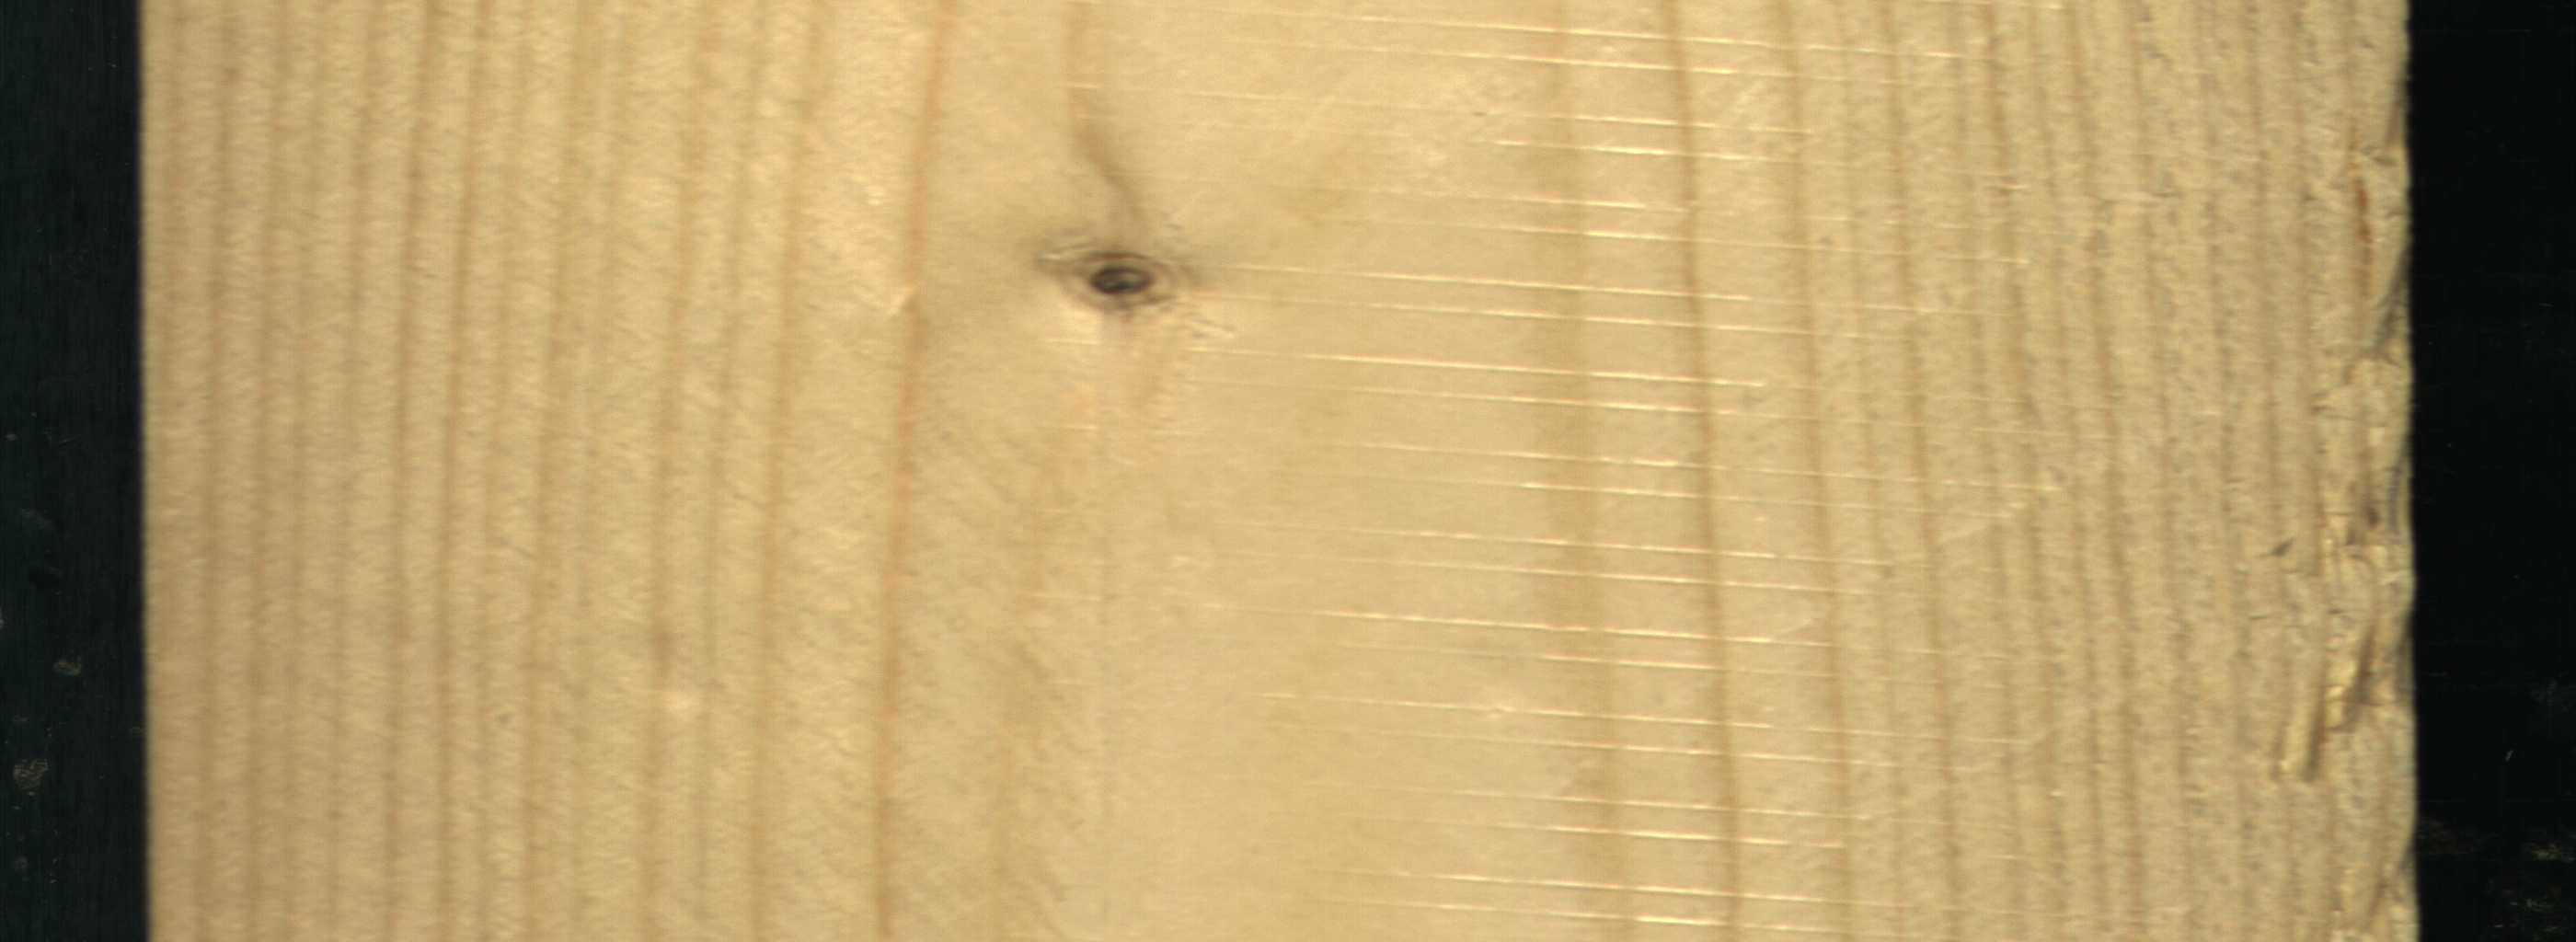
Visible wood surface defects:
Live_Knot